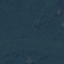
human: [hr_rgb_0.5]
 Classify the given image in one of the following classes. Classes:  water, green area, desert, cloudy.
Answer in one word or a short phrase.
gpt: green area